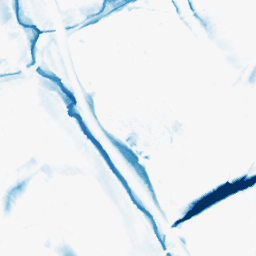
Category: morphological
Decomposition family: morphological_diamond
Decomposition parameters: operation: closing
radius: 15
Upsampling method: regularized
Upsampling parameters: scale: 4
lambda_reg: 0.01
Upsampling scale: 4